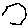
Label: hexagon